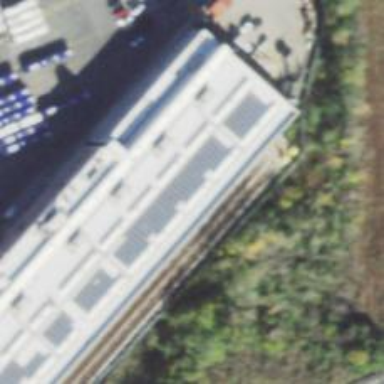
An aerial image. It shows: Building passage tunnel electrified for rail service in yard.